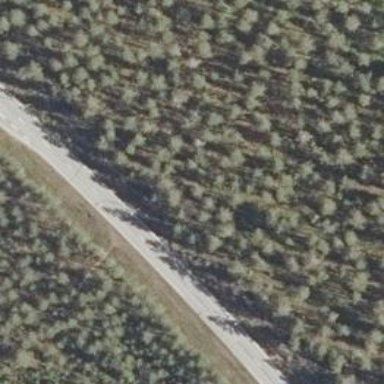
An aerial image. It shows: Asphalt road designated as trunk highway.